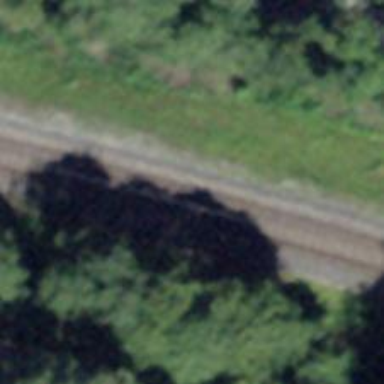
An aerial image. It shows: Single railway track with electrified contact line.